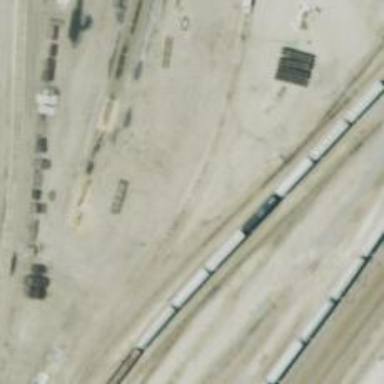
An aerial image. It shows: Railway siding with rails.